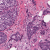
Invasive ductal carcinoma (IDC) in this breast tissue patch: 1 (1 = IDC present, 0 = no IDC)